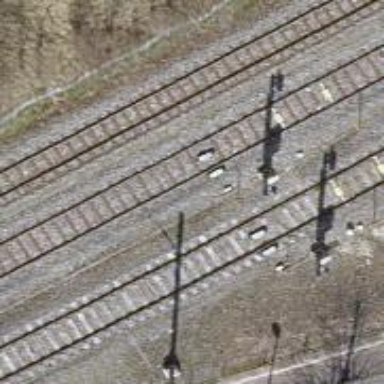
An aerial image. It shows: Railway signal.